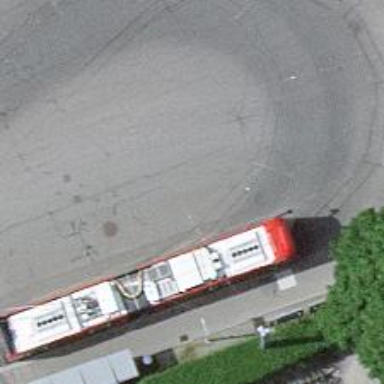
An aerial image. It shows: Bus stop for trolleybuses with designated stop position.